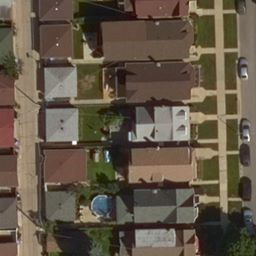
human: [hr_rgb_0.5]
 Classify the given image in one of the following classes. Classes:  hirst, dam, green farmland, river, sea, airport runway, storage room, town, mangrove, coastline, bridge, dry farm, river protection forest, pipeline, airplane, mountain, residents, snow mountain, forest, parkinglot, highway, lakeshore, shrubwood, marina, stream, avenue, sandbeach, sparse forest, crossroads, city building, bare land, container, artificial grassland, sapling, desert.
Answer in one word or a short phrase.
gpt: residents